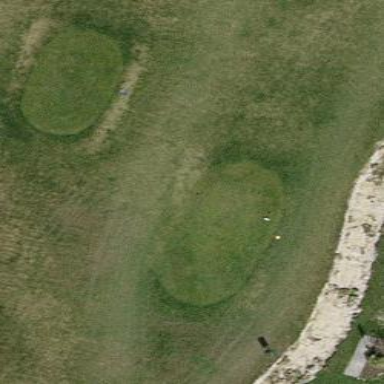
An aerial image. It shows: Golf tee.